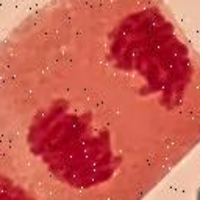
Label: anaphase